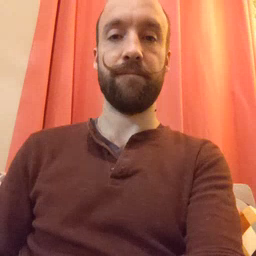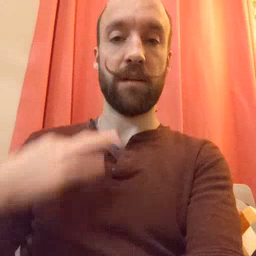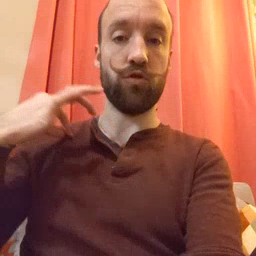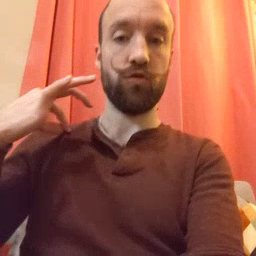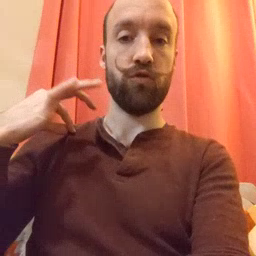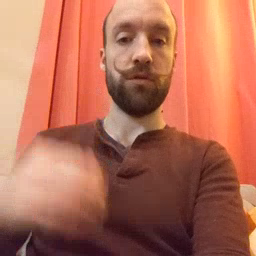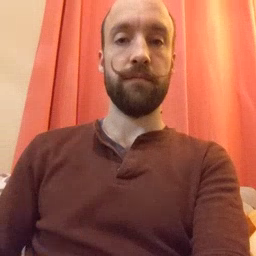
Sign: shirt